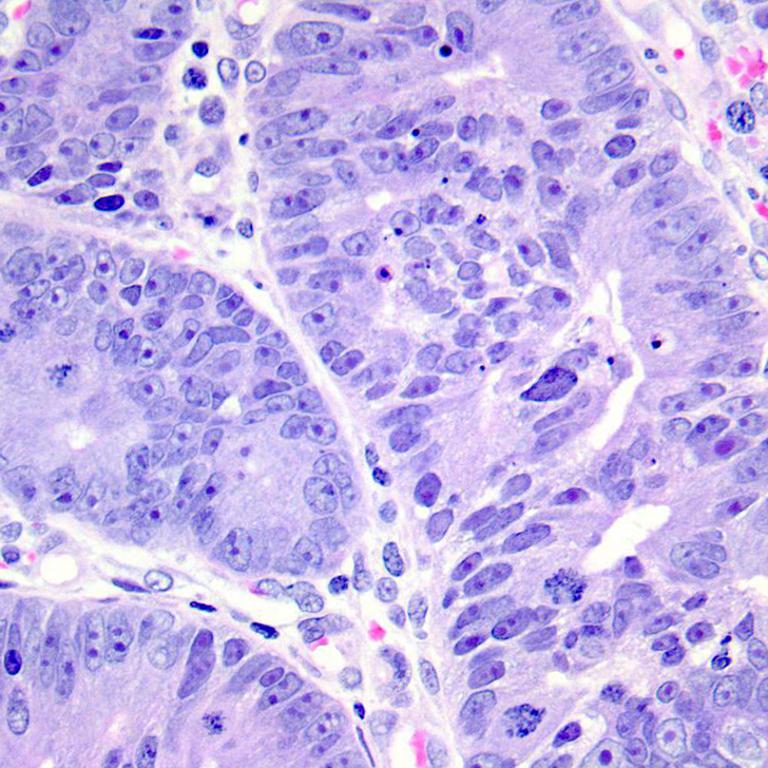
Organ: colon
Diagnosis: adenocarcinomas